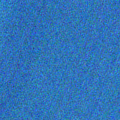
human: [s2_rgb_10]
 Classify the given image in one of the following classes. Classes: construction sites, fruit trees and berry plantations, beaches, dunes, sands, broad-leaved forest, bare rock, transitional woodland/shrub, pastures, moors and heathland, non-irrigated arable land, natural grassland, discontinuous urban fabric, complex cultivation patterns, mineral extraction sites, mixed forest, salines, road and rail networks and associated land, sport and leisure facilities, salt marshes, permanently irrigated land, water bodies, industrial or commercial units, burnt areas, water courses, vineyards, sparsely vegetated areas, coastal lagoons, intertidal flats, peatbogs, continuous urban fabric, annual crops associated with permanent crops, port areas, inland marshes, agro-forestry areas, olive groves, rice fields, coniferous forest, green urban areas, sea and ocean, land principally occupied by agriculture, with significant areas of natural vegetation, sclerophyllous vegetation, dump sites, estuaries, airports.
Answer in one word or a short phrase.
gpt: sea and ocean